Question: This is how I am trying to get my PlayersViewController:
'''
UITabBarController *tabBarController = (UITabBarController*)self.window.rootViewController;
UINavigationController *navigationController = [tabBarController viewControllers][0];
PlayersViewController *playersViewController = [navigationController viewControllers][0];
'''
The app crashes after the 3rd line with the following error:
'''
Terminating app due to uncaught exception 'NSInvalidArgumentException', reason: '-[UIViewController viewControllers]: unrecognized selector sent to instance 0x715b290'
'''
I am new to IOS programming so I can't figure out what the problem is. I am not getting my PlayersViewController correct ? Here is the image with my storyboard.

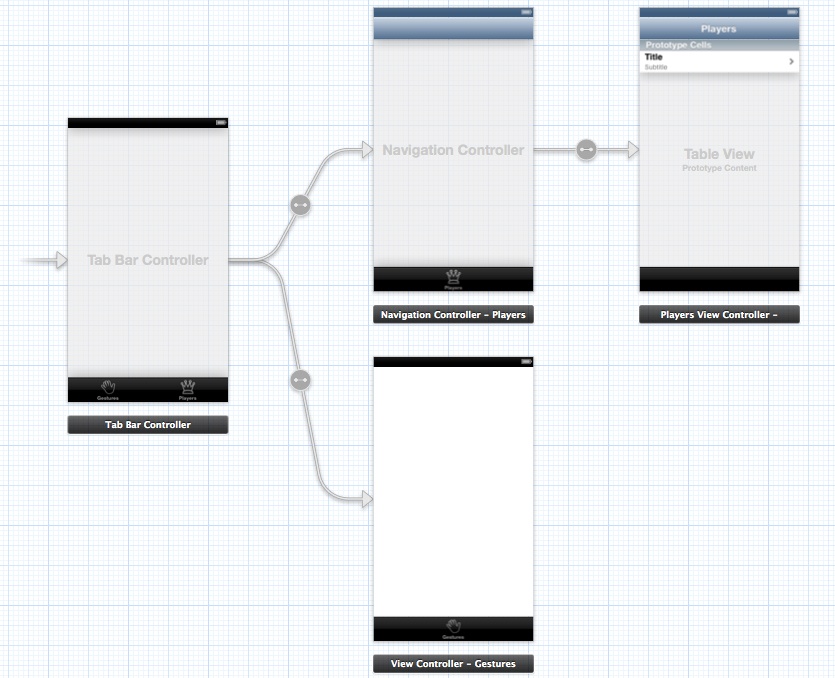
Answer: The 'UINavigationController' that contains the 'PlayersViewController' controller is at index 1 in the tab bar controller's 'viewControllers' array. The indexing is from left to right, that is, the leftmost tab has index 0. The "Players" tab is to the right of the "Gestures", and the tab bar has two items, so therefore the view controller associated with that tab index is at index 1.
The message you are seeing is because at index 0 there is a 'UIViewController' instance corresponding with the label "View Controller - Gestures" in your storyboard, and you are trying to send it a message that 'UIViewController' does not respond to, in the belief that it is a 'UINavigationController'.